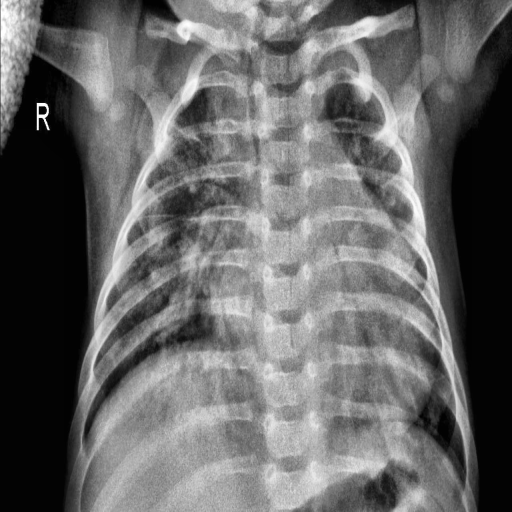
Finding: PNEUMONIA